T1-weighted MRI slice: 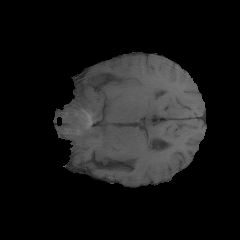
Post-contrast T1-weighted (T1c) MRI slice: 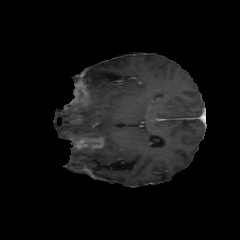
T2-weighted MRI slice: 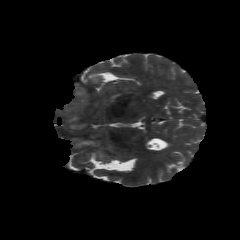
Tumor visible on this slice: yes